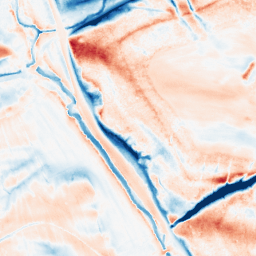
Category: classical
Decomposition family: gaussian_anisotropic
Decomposition parameters: sigma_x: 2
sigma_y: 10
Upsampling method: sinc_hamming
Upsampling parameters: scale: 4
kernel_size: 8
Upsampling scale: 4